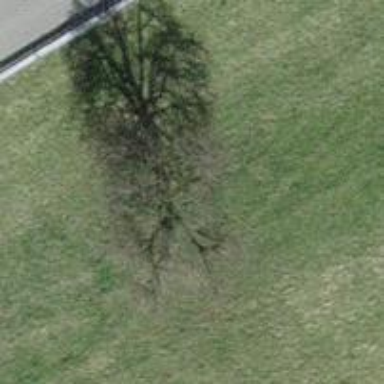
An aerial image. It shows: Urban tree adding natural touch to the cityscape.